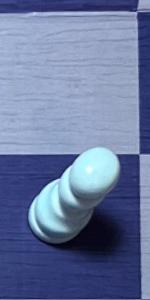
Label: Pawn_White